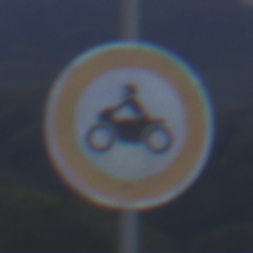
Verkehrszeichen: VerbotKraftraeder
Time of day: SunriseSunset
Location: Outdoor (Nature)
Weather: PartlyCloudy
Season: NotSpecified
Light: Natural